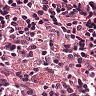
Metastatic tissue present: no